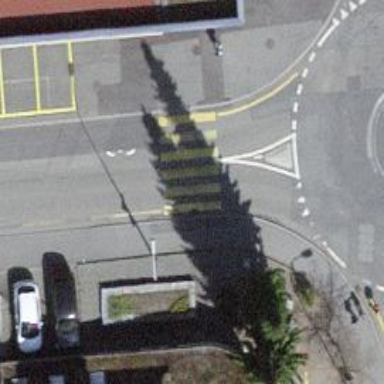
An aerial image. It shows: Uncontrolled zebra crossing with zebra markings.